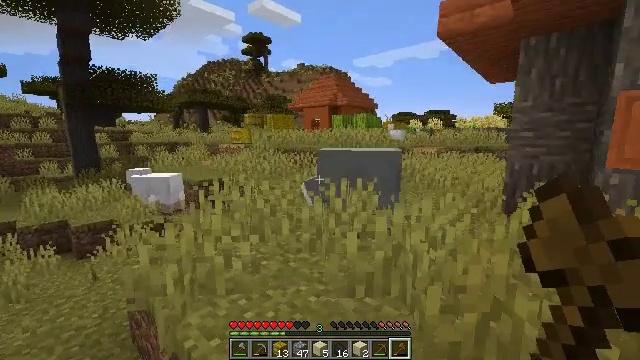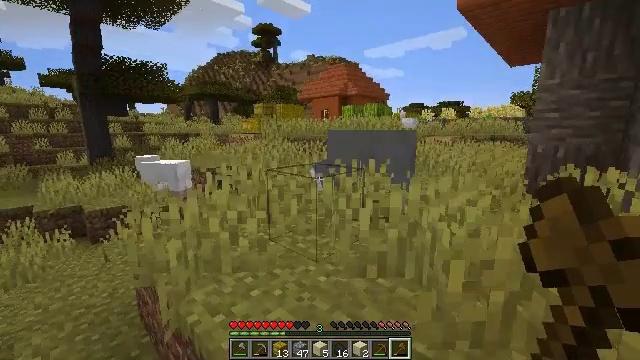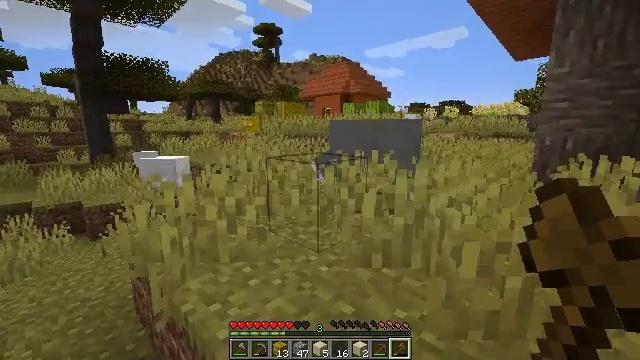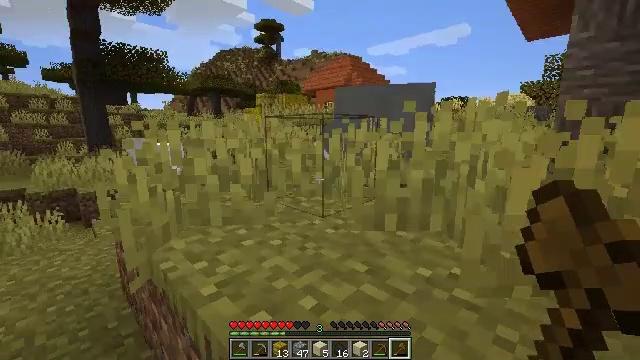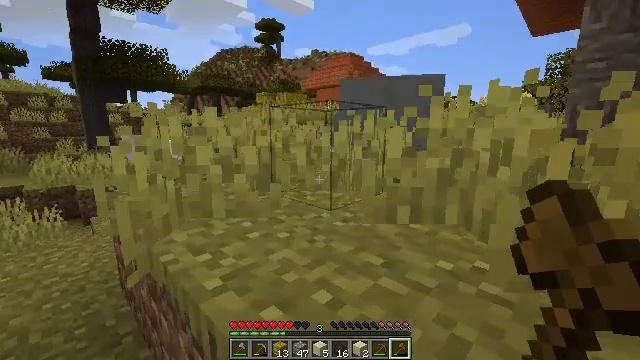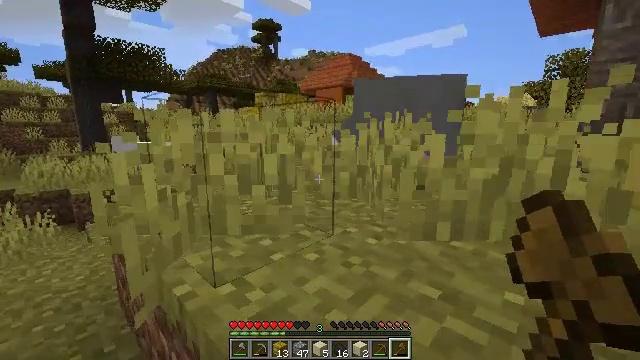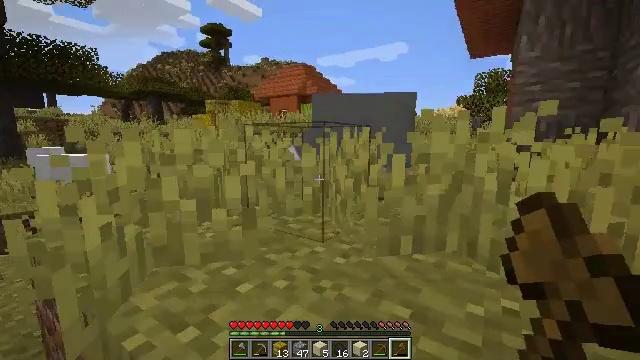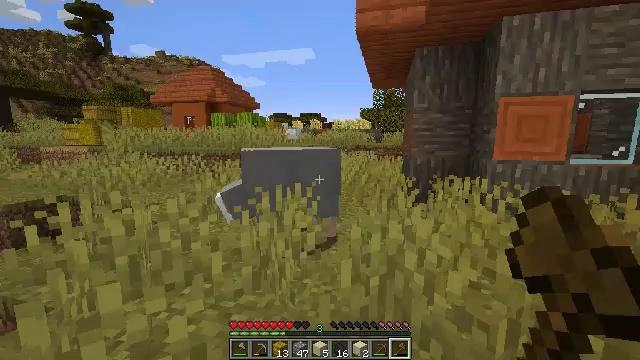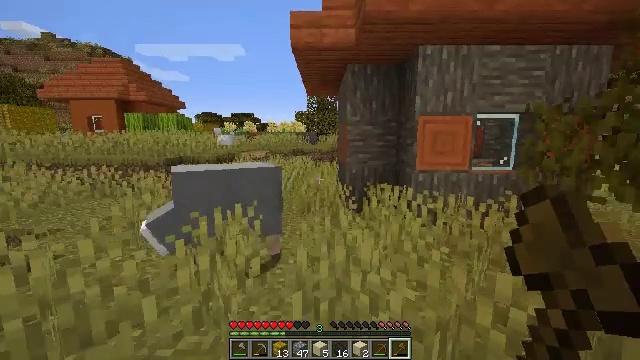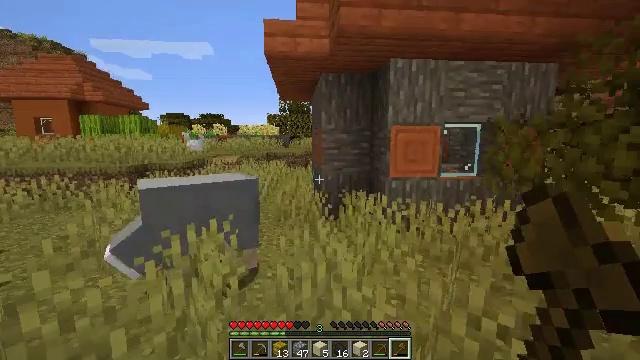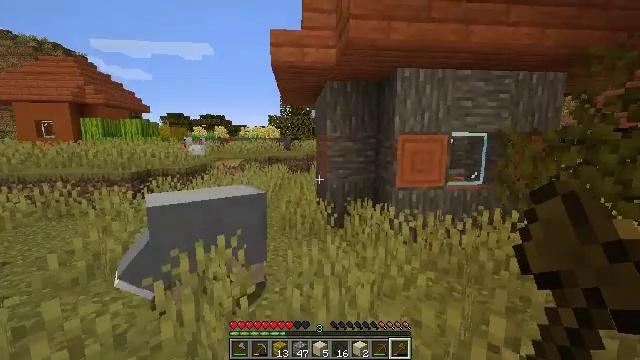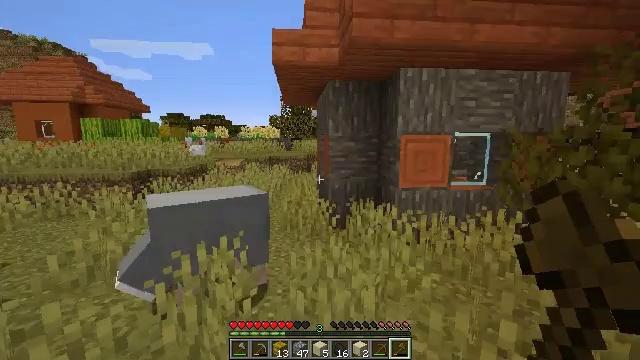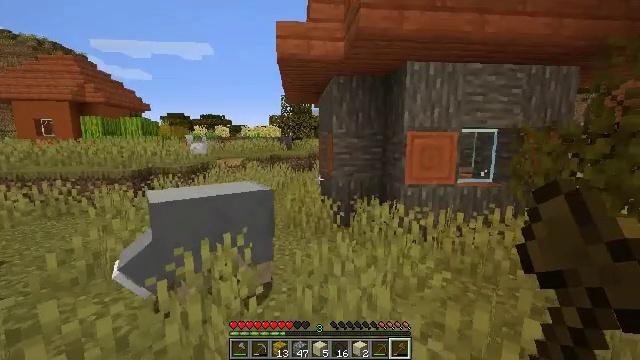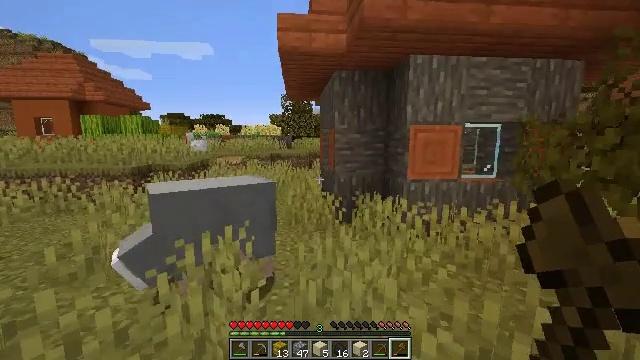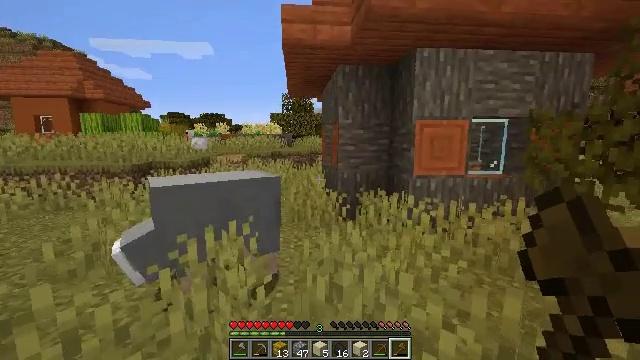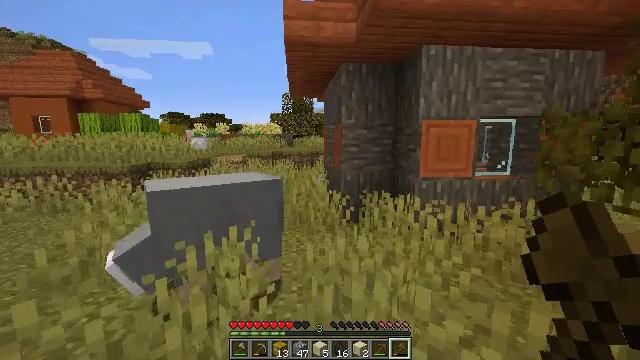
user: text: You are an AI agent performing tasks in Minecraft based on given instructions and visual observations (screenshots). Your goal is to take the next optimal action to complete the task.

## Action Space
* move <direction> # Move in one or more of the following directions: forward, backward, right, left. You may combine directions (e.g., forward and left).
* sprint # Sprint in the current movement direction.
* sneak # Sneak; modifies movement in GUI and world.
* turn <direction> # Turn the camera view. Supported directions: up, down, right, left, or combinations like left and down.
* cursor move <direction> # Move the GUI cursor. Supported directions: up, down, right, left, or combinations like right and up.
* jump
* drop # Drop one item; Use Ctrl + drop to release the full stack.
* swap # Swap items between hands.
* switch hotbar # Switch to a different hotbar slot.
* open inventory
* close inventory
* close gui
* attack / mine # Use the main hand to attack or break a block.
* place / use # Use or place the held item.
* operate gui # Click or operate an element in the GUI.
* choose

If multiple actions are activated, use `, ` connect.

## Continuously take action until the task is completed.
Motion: motion action
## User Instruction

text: Gather hay blocks from the farm.
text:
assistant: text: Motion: move forward, turn left and down
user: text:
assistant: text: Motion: move forward
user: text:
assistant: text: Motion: move forward
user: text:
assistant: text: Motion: move forward
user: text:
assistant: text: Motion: move forward
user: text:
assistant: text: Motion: move forward, turn right and up, jump
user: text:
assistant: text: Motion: move forward, turn right, jump
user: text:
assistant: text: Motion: move forward, turn right, jump
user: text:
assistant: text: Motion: move forward, turn right, jump
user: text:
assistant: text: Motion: move forward, jump
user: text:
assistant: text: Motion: move forward
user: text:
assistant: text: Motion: no_op
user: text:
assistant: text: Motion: no_op
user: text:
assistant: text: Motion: no_op
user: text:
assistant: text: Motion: move forward
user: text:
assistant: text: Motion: move forward
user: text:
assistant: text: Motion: no_op
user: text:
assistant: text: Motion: no_op
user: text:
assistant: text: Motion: move forward
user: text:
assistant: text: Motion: move forward
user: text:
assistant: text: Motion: turn left
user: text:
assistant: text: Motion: move forward, turn left
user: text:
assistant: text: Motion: move forward
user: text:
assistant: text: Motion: move forward
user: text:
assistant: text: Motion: move forward
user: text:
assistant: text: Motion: move forward
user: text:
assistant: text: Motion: move forward
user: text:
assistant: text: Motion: move forward
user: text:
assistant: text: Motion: move forward
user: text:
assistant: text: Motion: move forward